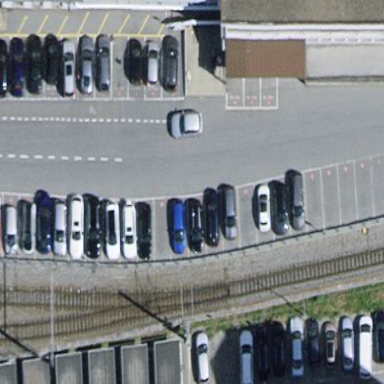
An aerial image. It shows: Parking area with surface.